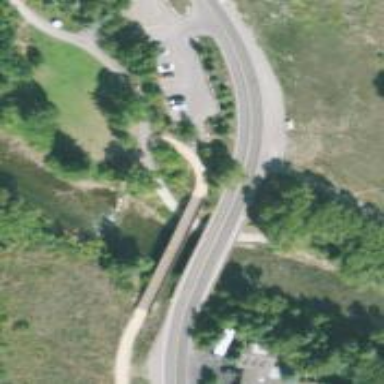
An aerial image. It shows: Cycleway.